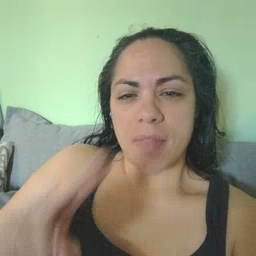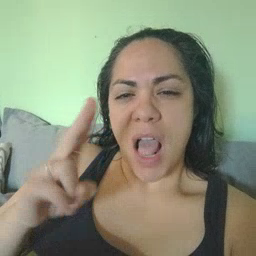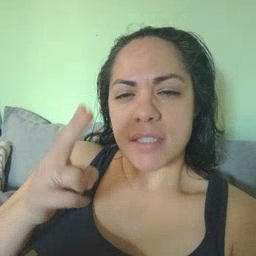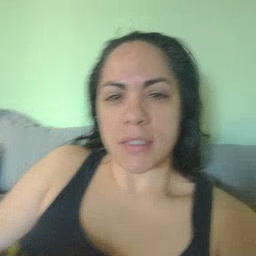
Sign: closet